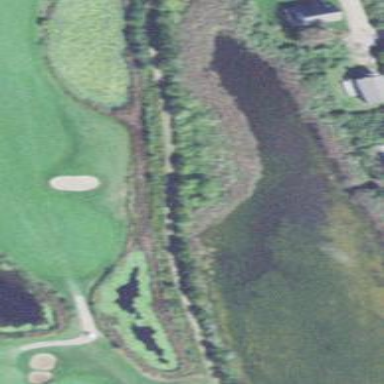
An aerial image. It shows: Picturesque scene of golf course with lateral water hazard.